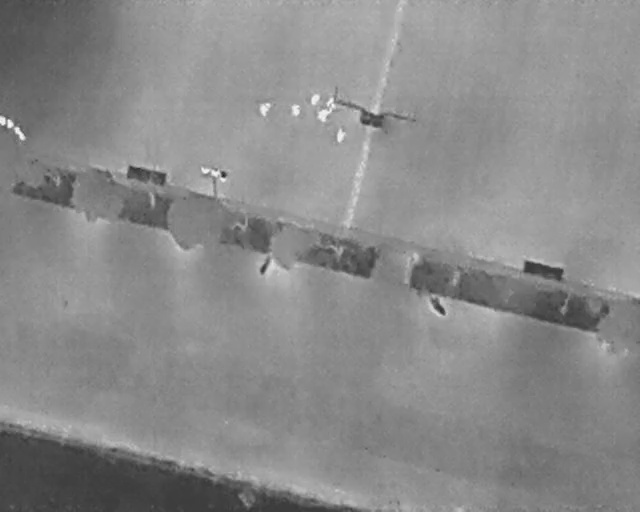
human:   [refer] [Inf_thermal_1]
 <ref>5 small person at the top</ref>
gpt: <box>[[40, 20, 42, 22, 2], [45, 20, 47, 22, 2], [48, 18, 50, 20, 2], [50, 19, 52, 20, 2], [52, 25, 54, 27, 2]]</box>